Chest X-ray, PA view. Patient: 57 years old, sex M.
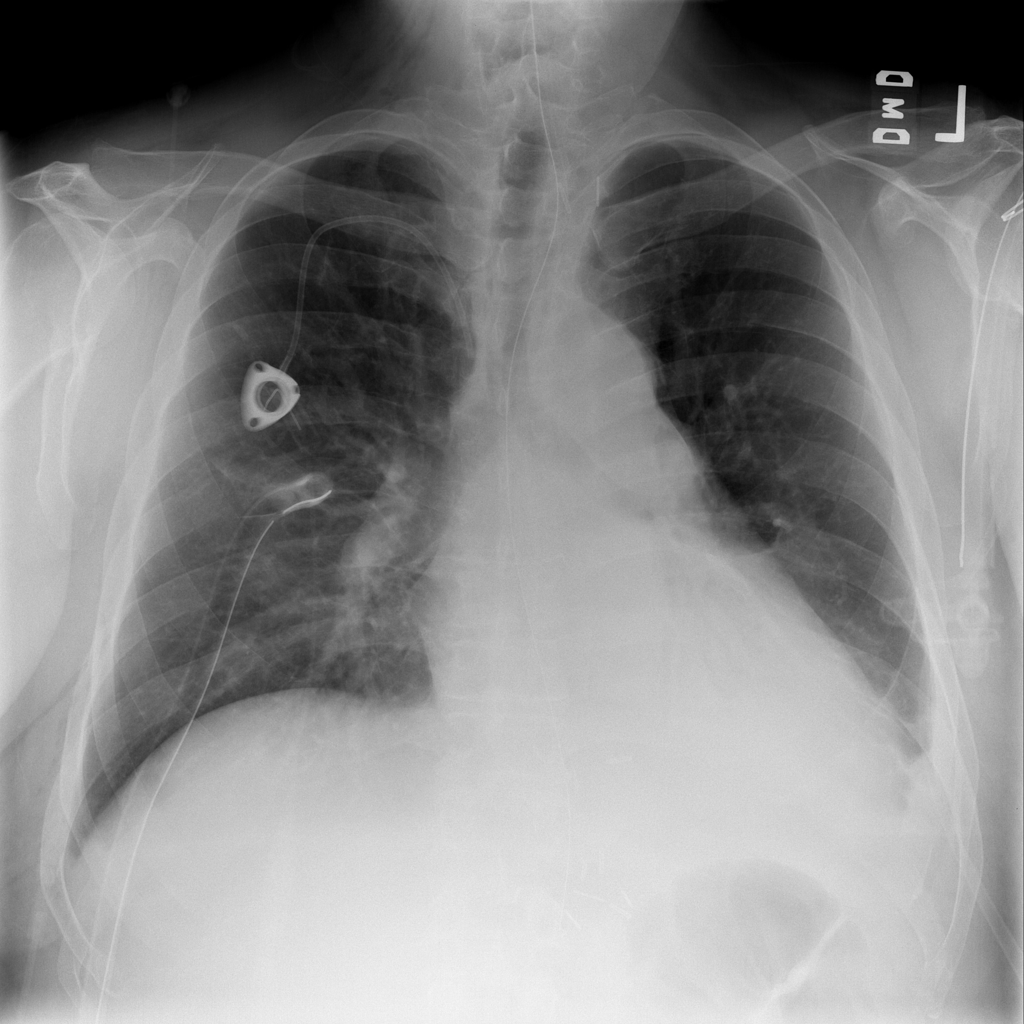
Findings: Pneumothorax